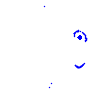
Particle: pion